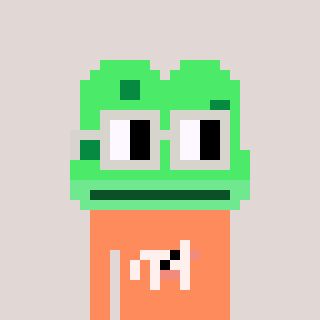
a pixel art character with square light gray glasses, a frog-shaped head and a peachy-colored body on a warm background